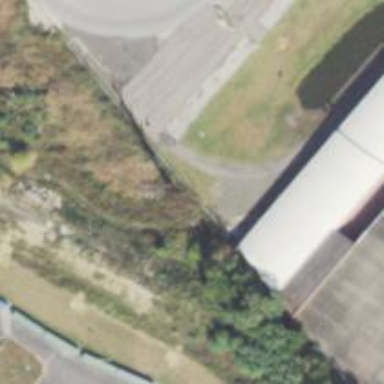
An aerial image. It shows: Abandoned railway.